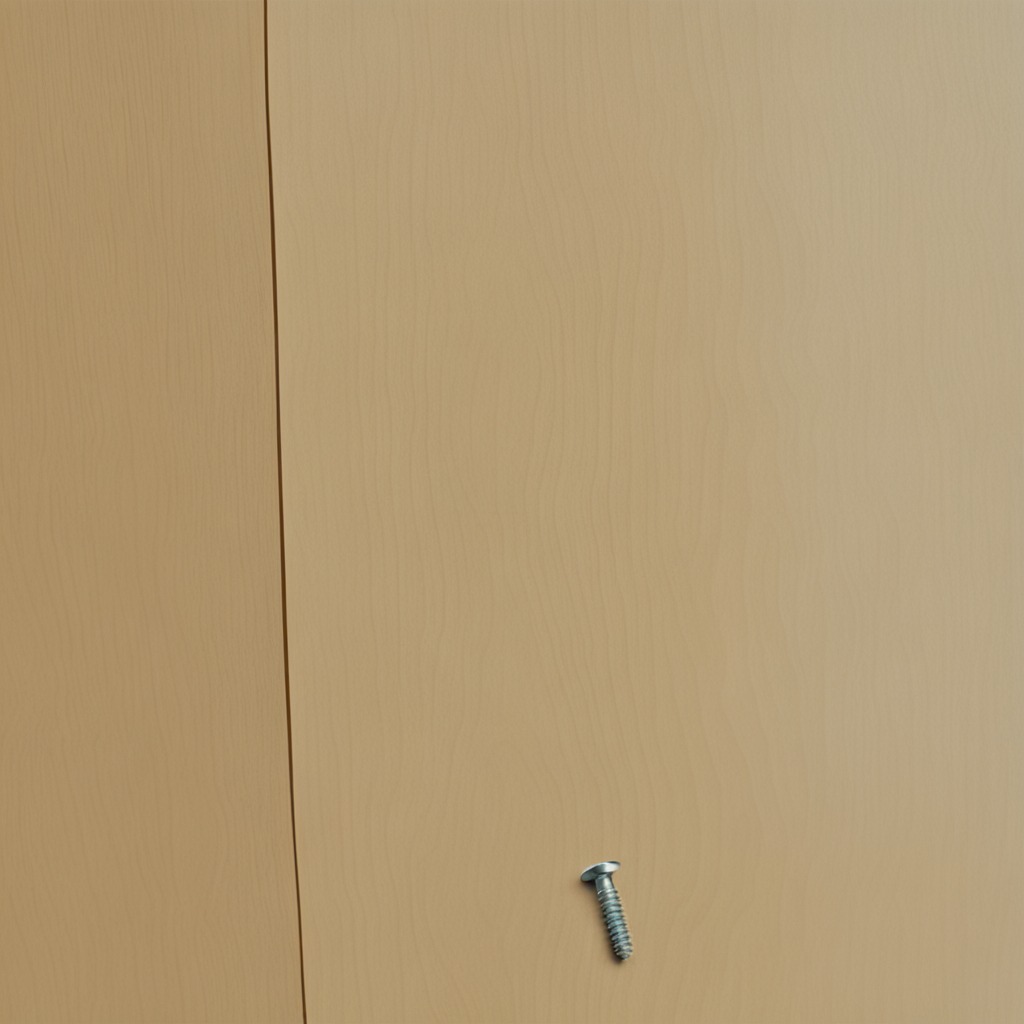
A metal screw lies on a plywood surface in a paint workshop lit by afternoon window light.